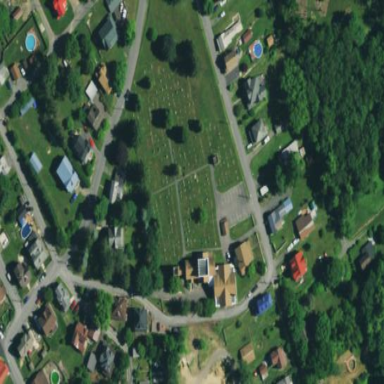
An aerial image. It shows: Cemetery.